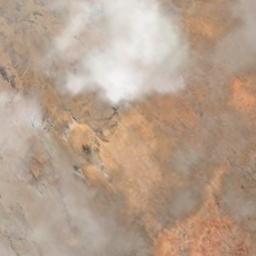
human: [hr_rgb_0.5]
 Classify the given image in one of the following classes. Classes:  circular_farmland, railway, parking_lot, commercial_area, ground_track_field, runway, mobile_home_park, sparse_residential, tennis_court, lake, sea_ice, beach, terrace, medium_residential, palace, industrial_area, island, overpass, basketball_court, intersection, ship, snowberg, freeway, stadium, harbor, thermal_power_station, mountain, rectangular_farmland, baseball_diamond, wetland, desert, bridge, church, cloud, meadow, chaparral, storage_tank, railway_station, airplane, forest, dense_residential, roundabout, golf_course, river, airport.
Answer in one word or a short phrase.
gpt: cloud